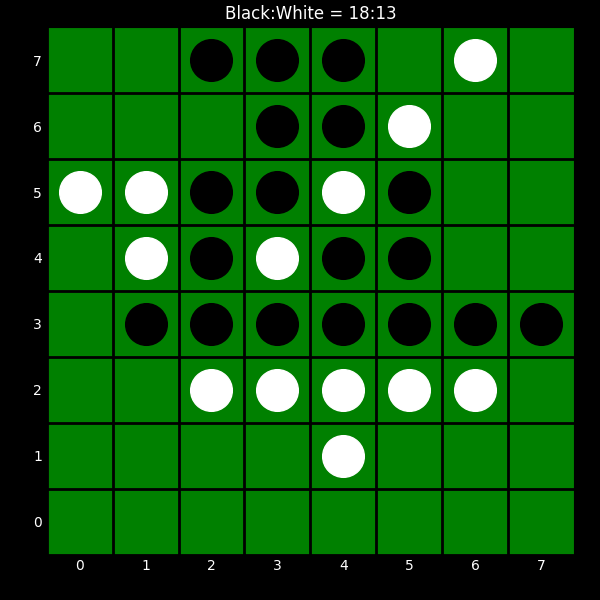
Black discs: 18
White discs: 13